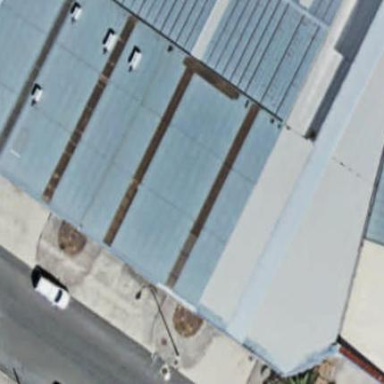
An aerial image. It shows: Warehouse.